Field crop: maize
Growth stage: 1
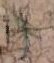
Species: salsola